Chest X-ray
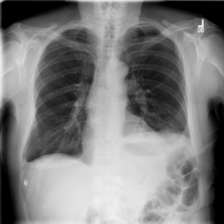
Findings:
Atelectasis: positive
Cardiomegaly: negative
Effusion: positive
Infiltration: negative
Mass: negative
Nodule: negative
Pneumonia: negative
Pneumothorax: positive
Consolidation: negative
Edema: negative
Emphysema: negative
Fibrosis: negative
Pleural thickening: negative
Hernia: negative